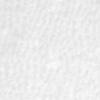
Label: no_change